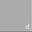
Piece: xx